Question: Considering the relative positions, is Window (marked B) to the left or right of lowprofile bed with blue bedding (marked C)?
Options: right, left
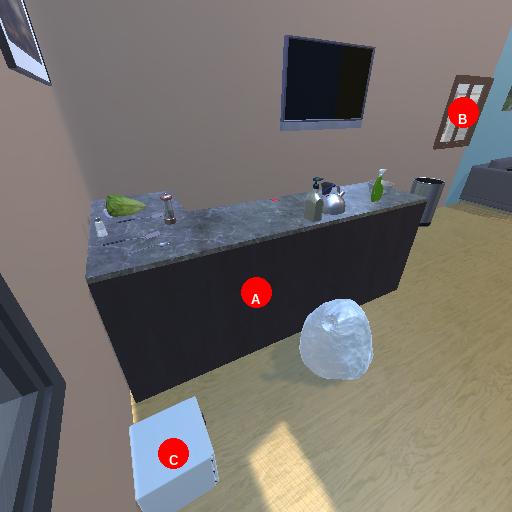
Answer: right